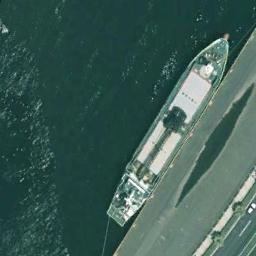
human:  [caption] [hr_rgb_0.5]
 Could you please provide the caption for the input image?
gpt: There is a ship in the blue water on the shore .

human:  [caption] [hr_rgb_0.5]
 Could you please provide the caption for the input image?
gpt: A ship is beside the dock .

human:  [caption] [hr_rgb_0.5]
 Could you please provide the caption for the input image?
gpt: A green and white cargo ship docked by the dock .

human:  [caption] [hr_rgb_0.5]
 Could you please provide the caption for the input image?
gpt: The ship is docked at the dock and the water is dark green .

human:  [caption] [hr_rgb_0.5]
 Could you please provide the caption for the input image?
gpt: The ship is at the harbor .